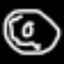
Label: donut